Question: I have the following layout...

The green elements repeats downward (they're tiles for a web-app).
The red column is a div with a fixed width, and the pink element also has a fixed size. The blue element is used elsewhere, and normally just takes the place of the green to sit in the red box - but under a special use case we need an options panel to come up on the side (the pink thing). So basically the blue element is a plain old div, no float, nothing like that.
Whenever I add the pink element, it appears below the blue. So I switched both blue and pink to inline-block, issue there is that the blue no longer grows to fill the extra space. So I'm at a loss.
How could I go about doing this, assuming that the red div cannot be changed? Thanks!
P.S. I don't need a complete code answer, just point me in the right direction and I'll fill in the dots.
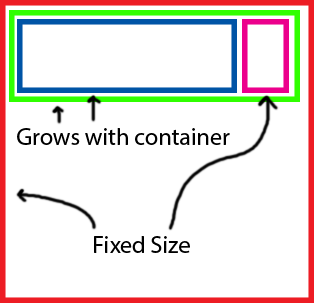
Answer: try this
<URL>
CSS
'''
.container {
width: 100%;
display: Table;
background-color: black;
height: 400px;
padding: 10px;
}
.left {
display: Table-cell;
background-color: #0054A6;
width: 70%;
}
.right {
display: Table-cell;
background-color: #EC008C;
width: 30%;
}
'''
HTML
'''
<div class="container">
<div class="left">left</div>
<div class="right">right</div>
</div>
'''